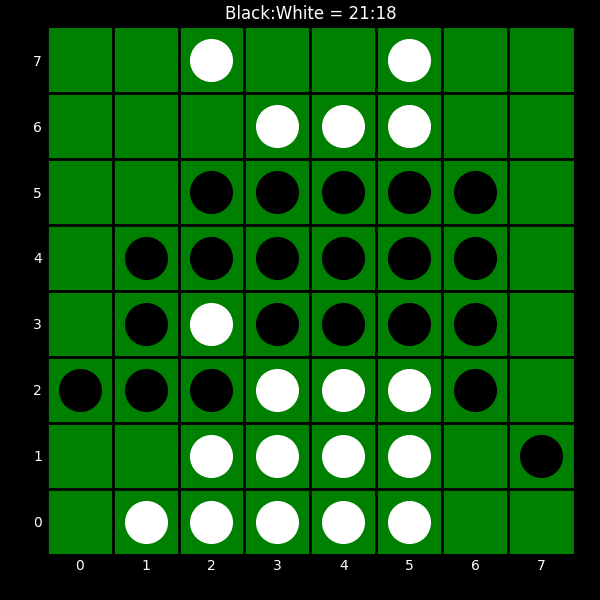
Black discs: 21
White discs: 18